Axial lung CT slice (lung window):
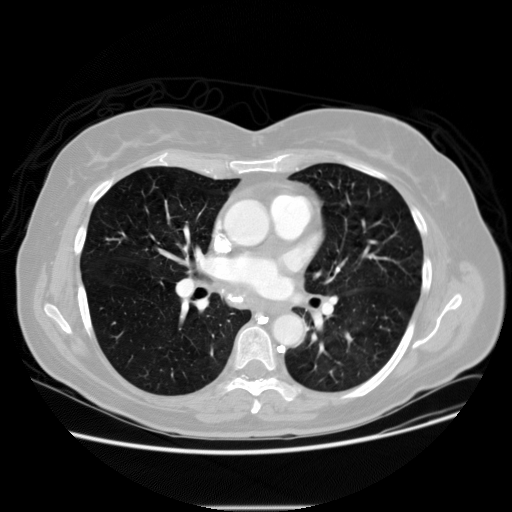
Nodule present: no